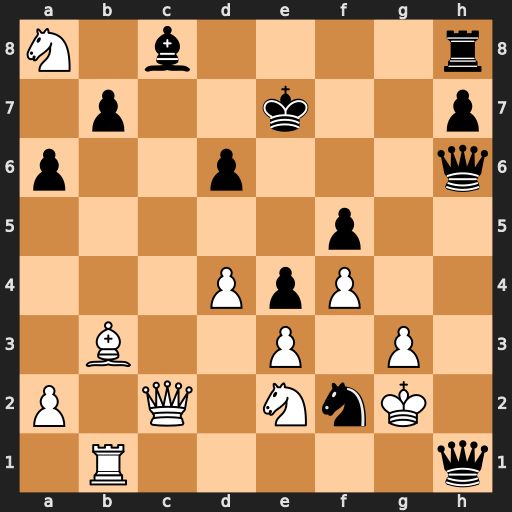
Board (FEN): N1b4r/1p2k2p/p2p3q/5p2/3PpP2/1B2P1P1/P1Q1NnK1/1R5q
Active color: w
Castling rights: -
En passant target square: -
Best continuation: Rxh1 Qxh1+ Kxf2 Bd7 Nb6 Qf3+ Ke1